Field crop: maize
Growth stage: 1
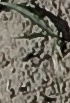
Species: sorghum